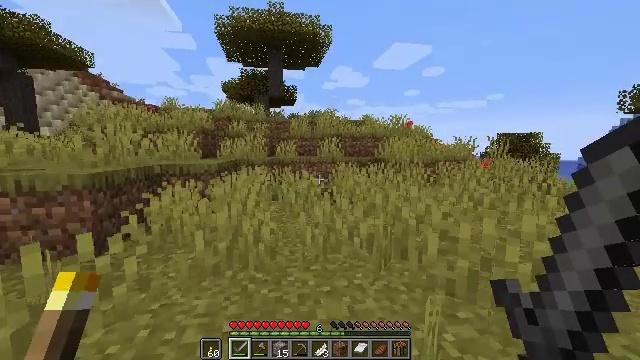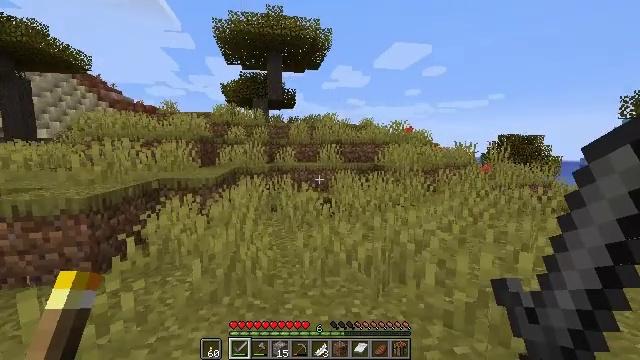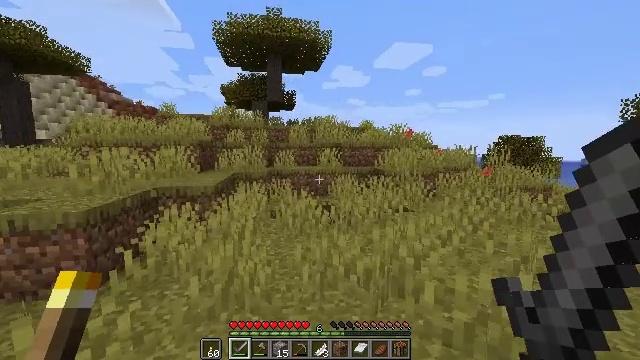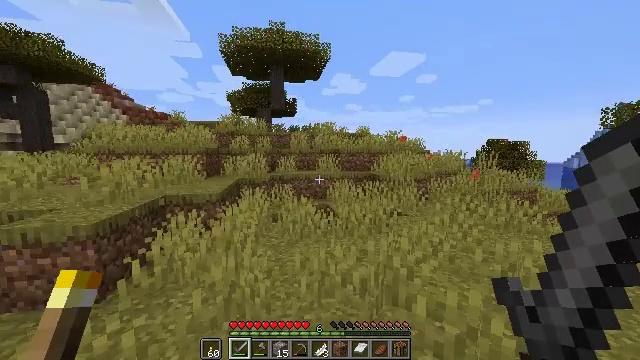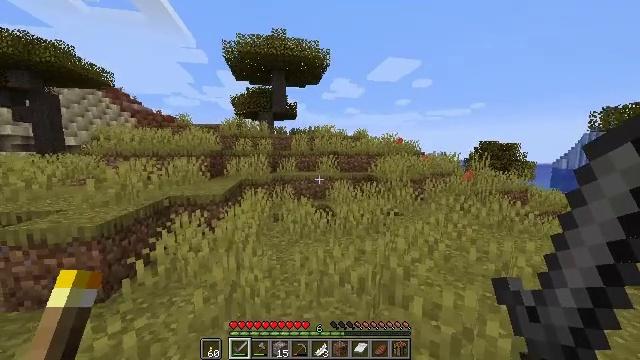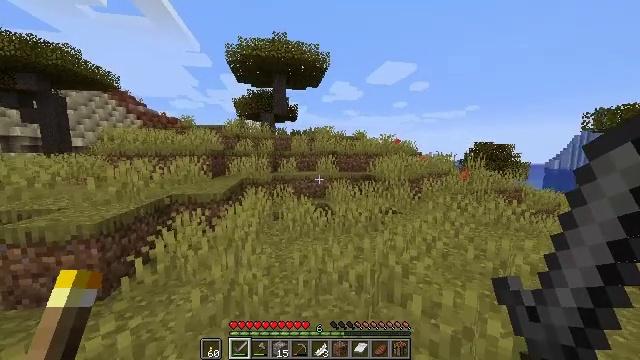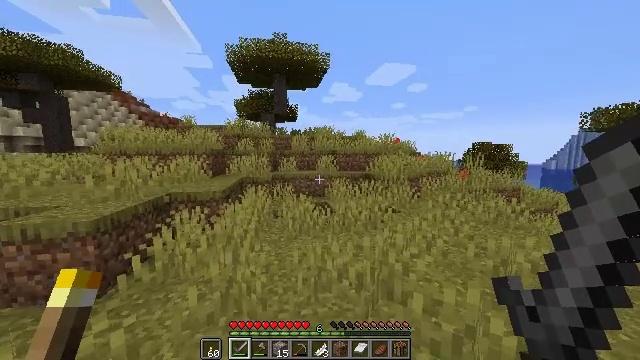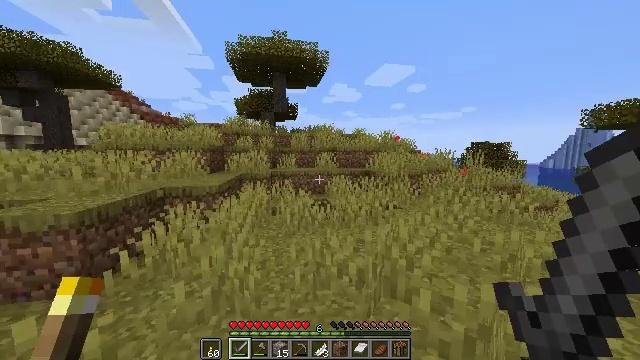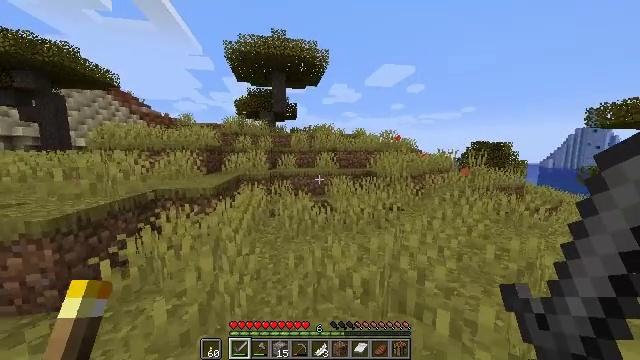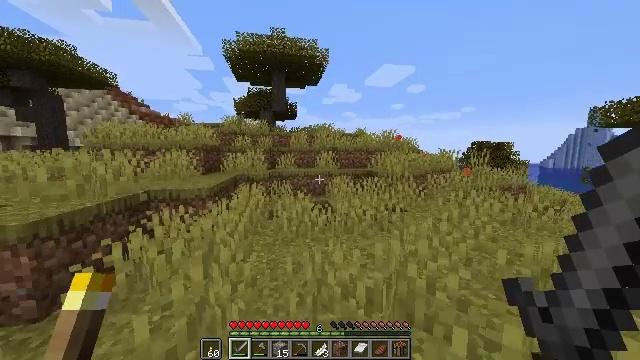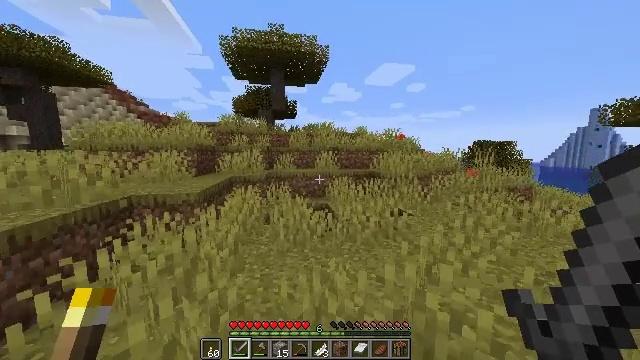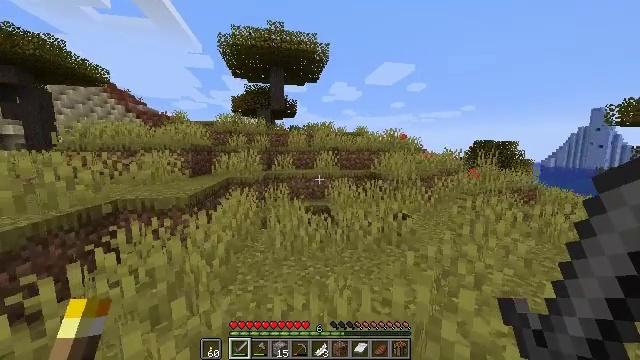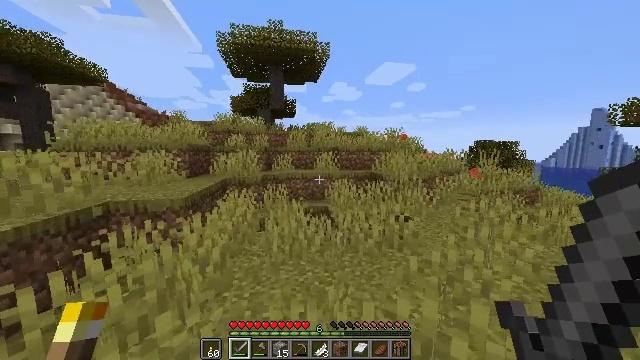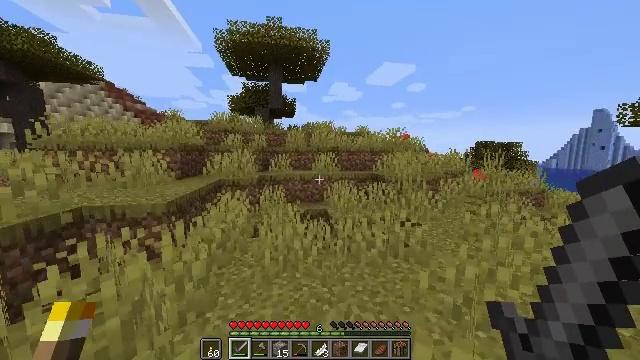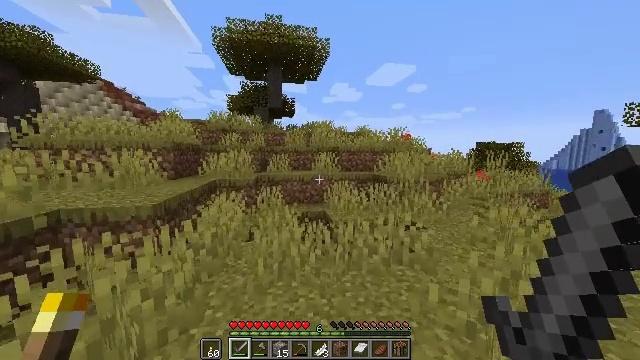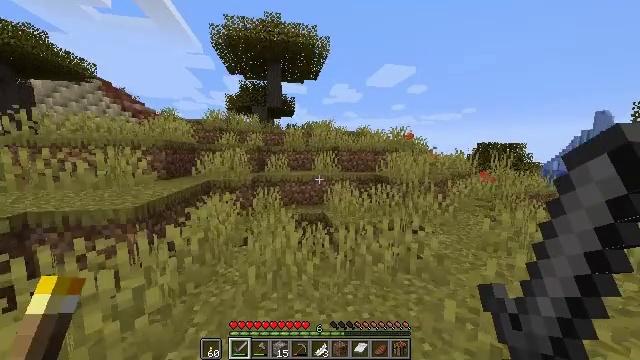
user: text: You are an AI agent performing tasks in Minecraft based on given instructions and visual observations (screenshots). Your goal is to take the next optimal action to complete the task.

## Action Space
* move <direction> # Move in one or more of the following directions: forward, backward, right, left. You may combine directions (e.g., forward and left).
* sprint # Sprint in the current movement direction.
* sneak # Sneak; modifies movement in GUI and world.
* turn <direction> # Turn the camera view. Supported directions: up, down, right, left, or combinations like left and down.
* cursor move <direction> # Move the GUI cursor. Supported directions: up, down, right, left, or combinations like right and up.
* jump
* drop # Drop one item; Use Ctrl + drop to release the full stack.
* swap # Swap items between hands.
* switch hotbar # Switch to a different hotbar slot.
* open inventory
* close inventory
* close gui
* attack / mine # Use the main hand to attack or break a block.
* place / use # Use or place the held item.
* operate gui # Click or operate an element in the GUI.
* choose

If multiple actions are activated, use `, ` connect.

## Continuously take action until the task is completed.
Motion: motion action
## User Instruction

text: Acquire packed ice by mining.
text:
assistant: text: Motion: move forward, sprint, jump
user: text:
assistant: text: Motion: move forward, sprint, jump
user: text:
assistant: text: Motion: move forward, sprint
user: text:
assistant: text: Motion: move forward, sprint
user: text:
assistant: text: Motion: move forward, sprint
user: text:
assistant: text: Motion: move forward, sprint
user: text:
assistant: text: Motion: move forward, sprint
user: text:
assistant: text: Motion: move forward, sprint
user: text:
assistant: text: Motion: move forward, sprint
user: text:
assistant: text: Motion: move forward, sprint
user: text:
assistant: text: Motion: move forward, sprint
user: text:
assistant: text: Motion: move forward, sprint
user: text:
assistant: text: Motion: move forward, sprint
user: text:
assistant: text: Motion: move forward, sprint
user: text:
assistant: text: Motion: move forward, sprint
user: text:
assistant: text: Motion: move forward, sprint
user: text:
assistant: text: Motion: move forward, sprint
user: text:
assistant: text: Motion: move forward, sprint
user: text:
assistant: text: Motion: move forward, sprint
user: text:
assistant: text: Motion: move forward, sprint
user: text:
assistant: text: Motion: move forward, sprint
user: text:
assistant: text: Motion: move forward, sprint
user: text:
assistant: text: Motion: move forward, sprint
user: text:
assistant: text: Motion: move forward, sprint
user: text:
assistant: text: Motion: move forward, sprint
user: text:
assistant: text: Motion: move forward, sprint
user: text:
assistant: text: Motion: move forward, sprint
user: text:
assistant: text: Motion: move forward, sprint
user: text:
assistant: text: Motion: move forward, sprint, jump
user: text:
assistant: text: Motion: move forward, sprint, jump